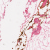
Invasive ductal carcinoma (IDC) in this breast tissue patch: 0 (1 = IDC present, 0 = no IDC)